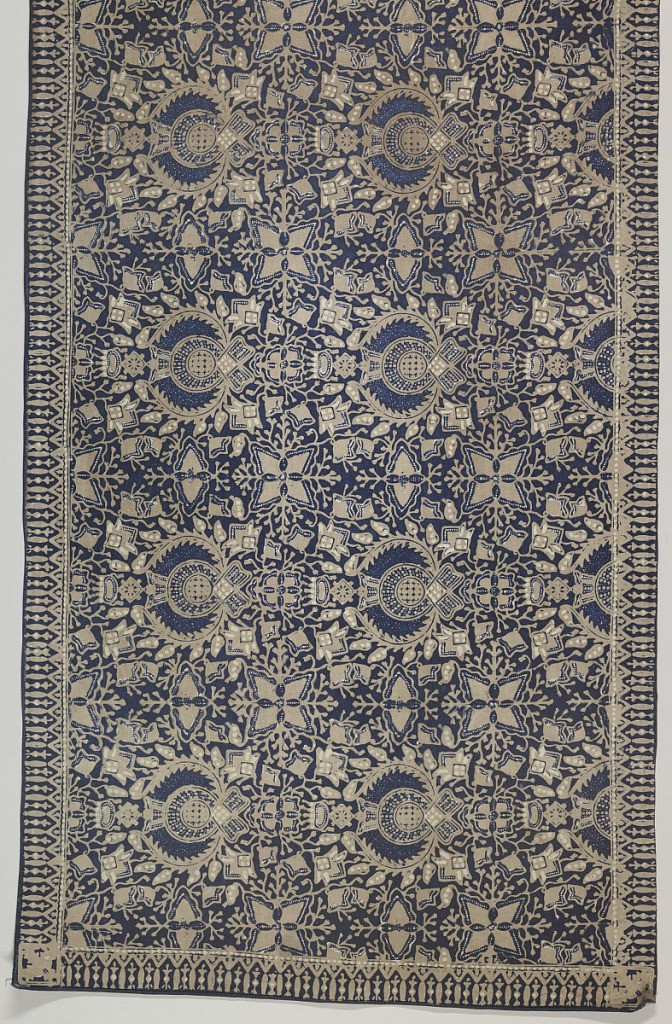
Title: Sarong
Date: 1850–1900
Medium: Material: cotton Technique: wax resist dyeing (batik) on plain weave
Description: A sarong with a dark blue ground. Features design of conventionalized floral motifs as well as the "mirong" motif (two wings of Garuda, mount of Vishnu) in grey and white.